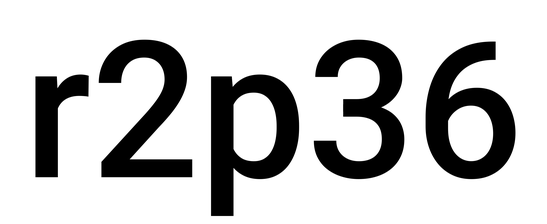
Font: Roboto_Medium